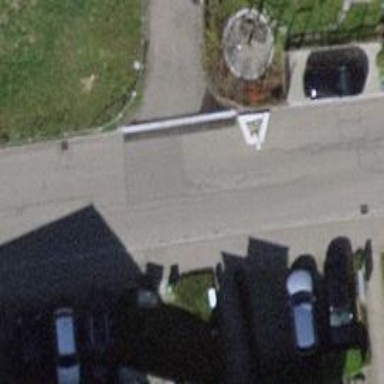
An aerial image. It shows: Kerb barrier.